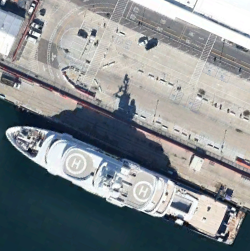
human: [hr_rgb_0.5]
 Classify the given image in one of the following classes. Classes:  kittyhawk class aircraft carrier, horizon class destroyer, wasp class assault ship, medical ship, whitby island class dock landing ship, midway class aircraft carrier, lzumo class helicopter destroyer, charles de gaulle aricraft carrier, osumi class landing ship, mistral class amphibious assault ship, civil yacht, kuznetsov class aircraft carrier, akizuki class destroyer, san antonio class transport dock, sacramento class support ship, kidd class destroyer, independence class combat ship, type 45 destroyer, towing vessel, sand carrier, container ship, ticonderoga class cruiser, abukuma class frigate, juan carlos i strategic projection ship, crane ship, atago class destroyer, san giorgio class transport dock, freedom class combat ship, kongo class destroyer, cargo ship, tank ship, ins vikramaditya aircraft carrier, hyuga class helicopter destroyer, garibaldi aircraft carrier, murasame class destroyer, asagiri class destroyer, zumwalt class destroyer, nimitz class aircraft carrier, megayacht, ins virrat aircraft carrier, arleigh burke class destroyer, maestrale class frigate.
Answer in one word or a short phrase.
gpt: Megayacht